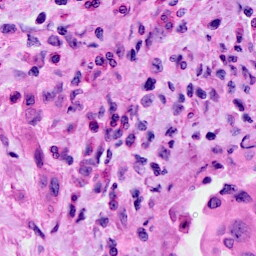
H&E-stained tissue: Cervix